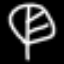
Label: leaf